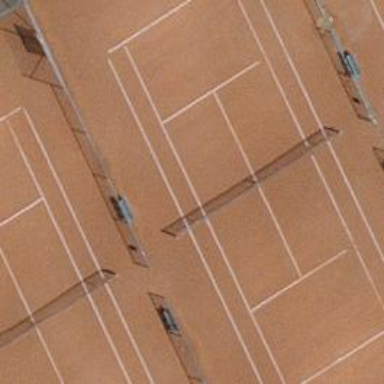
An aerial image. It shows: Tennis court on the leisure land pitch.